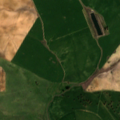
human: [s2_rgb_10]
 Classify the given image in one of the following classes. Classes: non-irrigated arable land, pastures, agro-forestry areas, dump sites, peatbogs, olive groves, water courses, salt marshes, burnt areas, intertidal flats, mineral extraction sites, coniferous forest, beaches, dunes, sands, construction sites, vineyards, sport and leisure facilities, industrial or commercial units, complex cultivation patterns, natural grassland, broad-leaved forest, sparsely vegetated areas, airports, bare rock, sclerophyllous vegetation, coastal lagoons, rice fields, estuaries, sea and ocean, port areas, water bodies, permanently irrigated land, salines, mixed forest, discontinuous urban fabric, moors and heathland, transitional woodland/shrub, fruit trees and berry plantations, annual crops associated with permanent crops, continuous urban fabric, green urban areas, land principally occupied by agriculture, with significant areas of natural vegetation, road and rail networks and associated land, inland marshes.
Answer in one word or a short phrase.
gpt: non-irrigated arable land, permanently irrigated land, pastures, agro-forestry areas